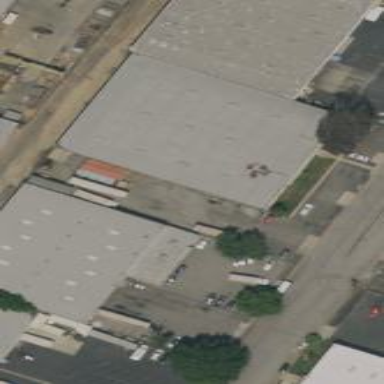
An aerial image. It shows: Warehouse.